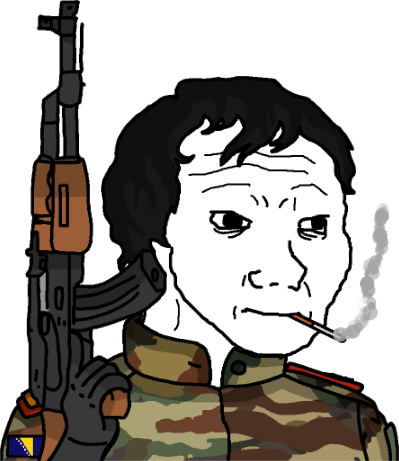
Label: 5_Doomer